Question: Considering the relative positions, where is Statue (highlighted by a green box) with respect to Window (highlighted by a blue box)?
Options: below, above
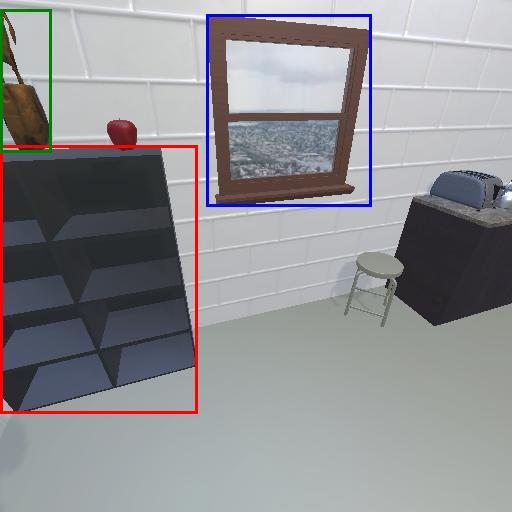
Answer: below